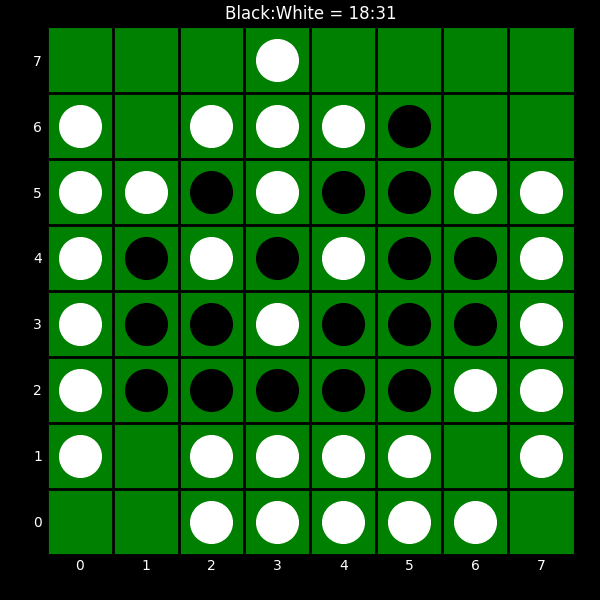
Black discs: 18
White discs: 31